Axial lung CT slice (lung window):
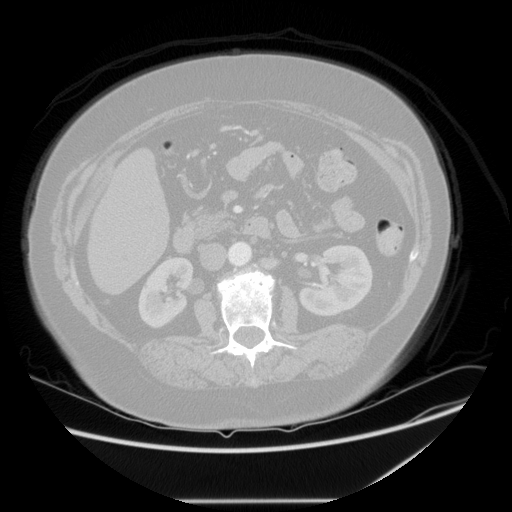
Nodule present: no